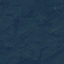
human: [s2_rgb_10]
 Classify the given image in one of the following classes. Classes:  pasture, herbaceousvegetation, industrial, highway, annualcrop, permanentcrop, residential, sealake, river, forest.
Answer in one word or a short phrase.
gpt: Forest